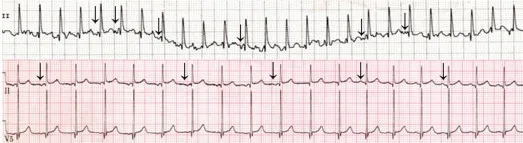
ECG findings. Upper panel, rhythm strip (lead II) immediately after the intravenous injection of epinephrine, showing a heart rate of 187 bpm, multifocal atrial tachycardia and ST elevation of 4 mm. Notice the different P-wave morphologies; flat (junctional), negative and positive p-waves are evident (arrows). Lower panel, ECG (leads II and V5) two months later showing a ventricular rate of 115 bpm and persistent wandering atrial pacemaker. The same findings were present at 12 and 18 months.
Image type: electrography (ekg)